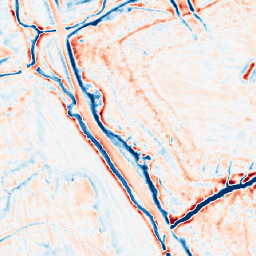
Category: edge_preserving
Decomposition family: bilateral
Decomposition parameters: d: 15
sigma_color: 75
sigma_space: 50
Upsampling method: nearest
Upsampling parameters: scale: 2
Upsampling scale: 2